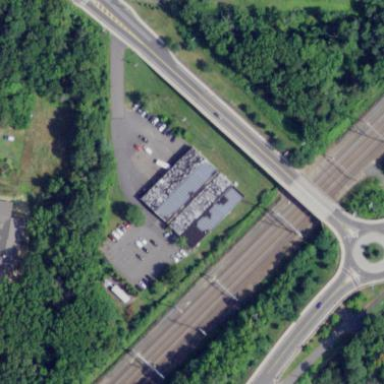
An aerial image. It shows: Car repair shop located in building.